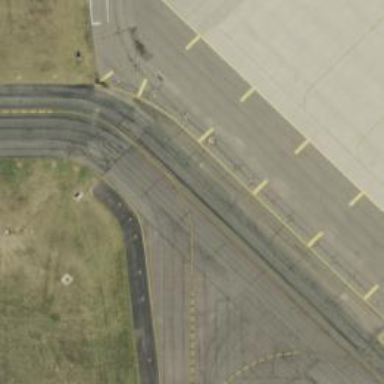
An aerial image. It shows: Image of taxiway at airport.